Question: I have a custom class Spieltag containing a property SpieltagDaten (custom class). SPieltagDaten has a property called SpieleGespielt. I have set this property as target of a binding on textbox text-property.
The binding works just fine as the initial value of the property is beeing displayed but when the property changes the textbox is not beeing updated.
The PropertyChanged event is fired and the parameter is spelled correctly.
This is what the code looks like:
This is the textbox with binding:
'''
<TextBlock Name="textBlockGespielt"
Text="{Binding Path=MySpieltag.Daten,
Converter={util:SpieltagDatenToStringConverter},
ConverterParameter=SpieleGespielt,
UpdateSourceTrigger=PropertyChanged}" />
'''
In constructor of the window I set
'''
this.DataContext = this;
'''
This is the root-class of the model containing a property called Daten:
'''
public class Spieltag : ModelBase {
private ISpieltagDaten daten;
public ISpieltagDaten Daten
{
get { return daten; }
set { daten = value; Changed("Daten"); }
}
}
'''
SpieltagDaten contains a property SpieleGespielt
'''
public class SpieltagDaten : ModelBase, interfaces.ISpieltagDaten
{
private int _spieleGespielt;
public Int32 SpieleGespielt
{
get { return _spieleGespielt; }
set { _spieleGespielt = value; Changed("SpieleGespielt"); }
}
}
'''
ModelBase implements INotifyPropertyChanged:
'''
public class ModelBase: INotifyPropertyChanged
{
public event PropertyChangedEventHandler PropertyChanged = delegate { };
protected void Changed(String propertyName)
{
PropertyChangedEventHandler handler = PropertyChanged;
if (handler != null)
{
handler(this, new PropertyChangedEventArgs(propertyName));
}
}
}
'''
edit:
I forget to post the Converter. It's derived from MarkupExtension so I can use it easy in xaml:
'''
class SpieltagDatenToStringConverter : MarkupExtension, IValueConverter
{
private static SpieltagDatenToStringConverter _converter = null;
public override object ProvideValue(IServiceProvider serviceProvider)
{
if (_converter == null)
{
_converter = new SpieltagDatenToStringConverter();
}
return _converter;
}
public object Convert(object value, Type targetType,
object parameter, System.Globalization.CultureInfo culture)
{
ISpieltagDaten daten = (ISpieltagDaten)value;
string res = String.Empty;
string propertyName = parameter.ToString();
PropertyInfo pi = typeof(ISpieltagDaten).GetProperty(propertyName);
if (pi != null)
{
res = pi.GetValue(daten,null).ToString();
}
return res;
}
public object ConvertBack(object values, Type targetType,
object parameter, System.Globalization.CultureInfo culture)
{
throw new NotImplementedException();
}
}
'''
The converter is beeing called on the initial setup of the model.

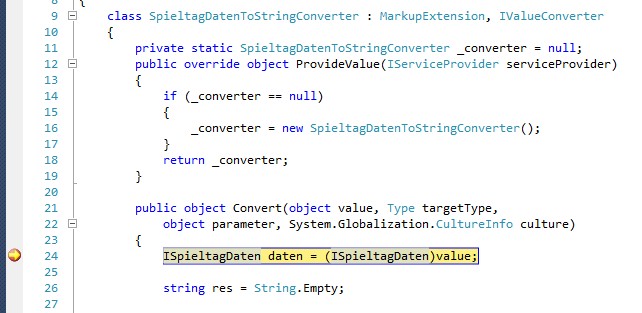
Answer: your Converter is not specified correctly. Specify an instance of your converter class in the UserControl.Resources and then reference that instance in your TextBlock
'''
<UserControl.Resources>
<util:SpieltagDatenToStringConverter x:Key="mySpieltagDatenToStringConverter" />
</UserControl.Resources>
<TextBlock Name="textBlockGespielt"
Text="{Binding Path=MySpieltag.Daten,
Converter={StaticResource mySpieltagDatenToStringConverter},
ConverterParameter=SpieleGespielt,
UpdateSourceTrigger=PropertyChanged}" />
'''